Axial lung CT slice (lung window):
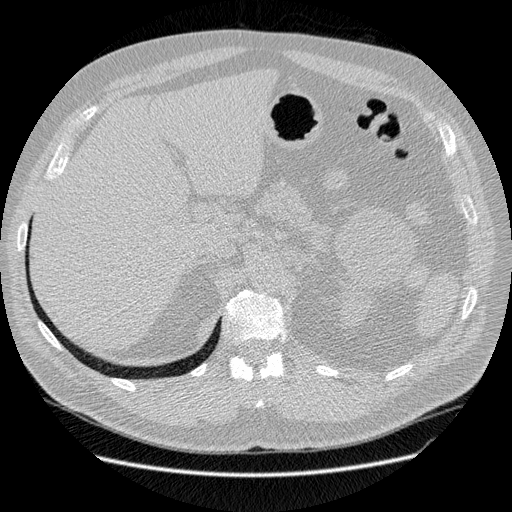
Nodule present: no